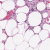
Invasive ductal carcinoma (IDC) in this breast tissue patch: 0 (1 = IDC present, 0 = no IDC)